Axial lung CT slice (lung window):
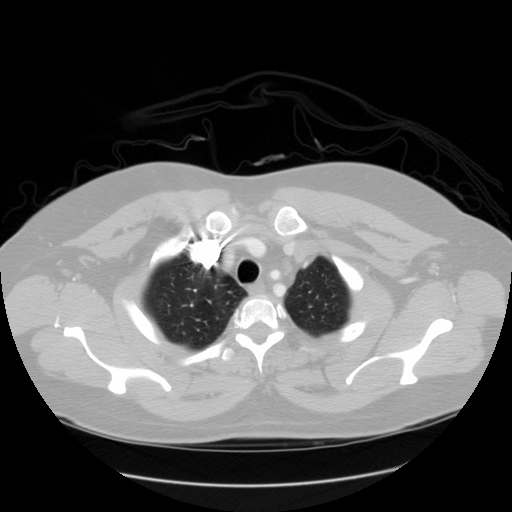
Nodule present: no